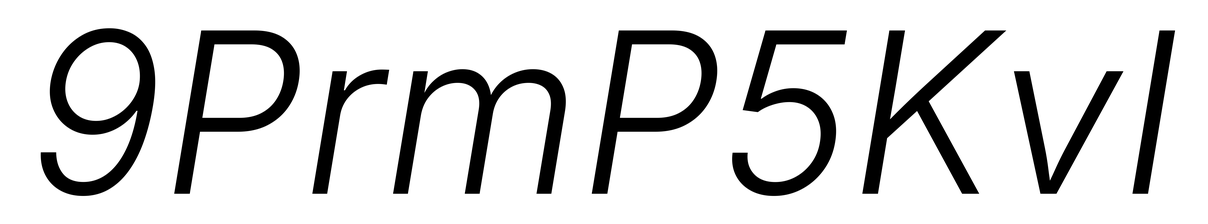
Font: Inter-Italic_Light_Italic